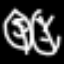
Label: leaf